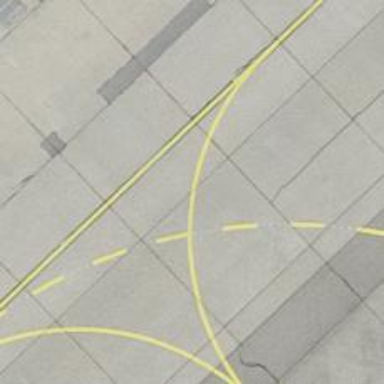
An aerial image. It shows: View of taxiway at the airport.